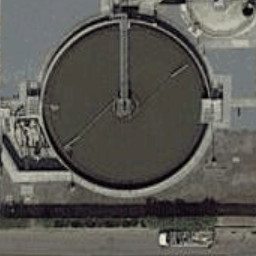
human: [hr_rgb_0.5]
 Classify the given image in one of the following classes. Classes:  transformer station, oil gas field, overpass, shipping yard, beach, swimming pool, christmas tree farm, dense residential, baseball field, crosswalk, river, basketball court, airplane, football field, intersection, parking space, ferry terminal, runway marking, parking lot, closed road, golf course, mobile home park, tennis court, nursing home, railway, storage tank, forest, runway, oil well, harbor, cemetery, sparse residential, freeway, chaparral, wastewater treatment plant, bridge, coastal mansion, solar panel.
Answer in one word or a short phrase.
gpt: wastewater treatment plant